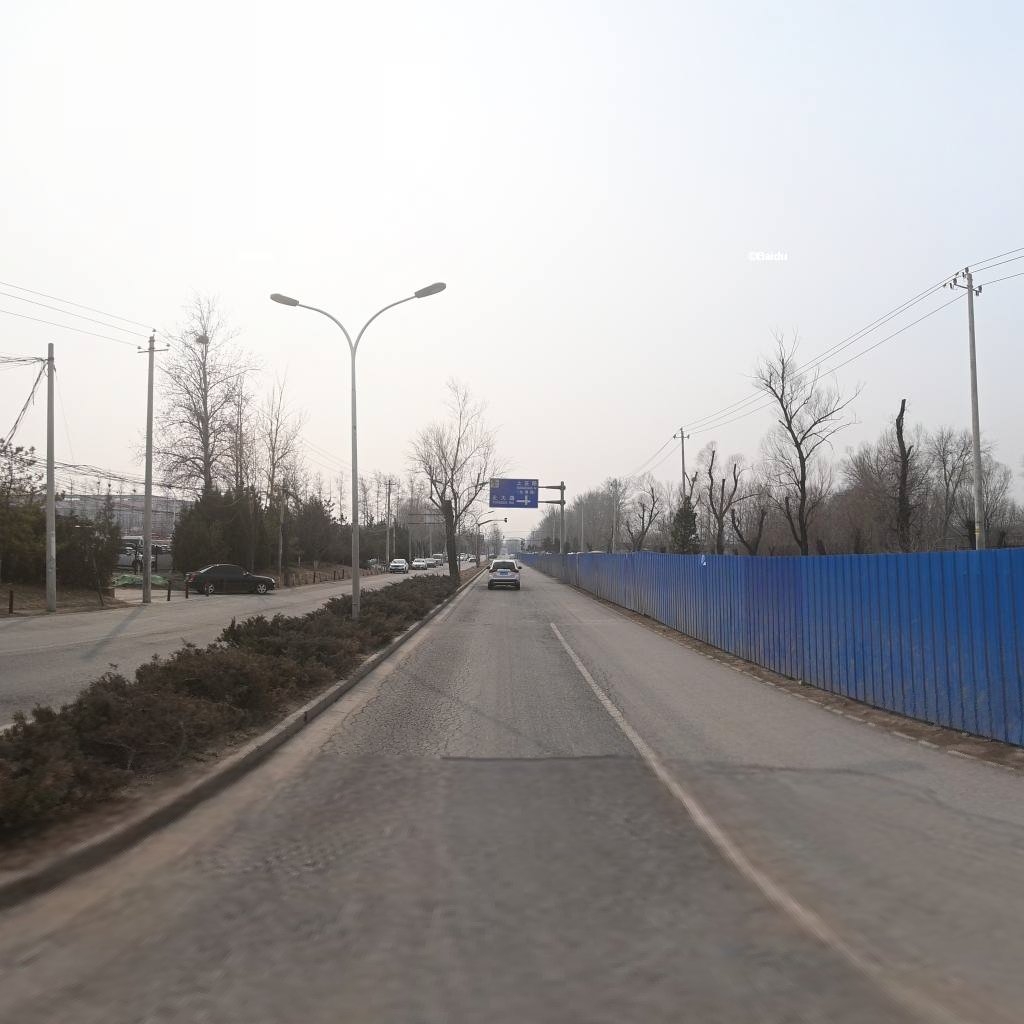
Region: Haidian
Road damage annotations: alligator crack